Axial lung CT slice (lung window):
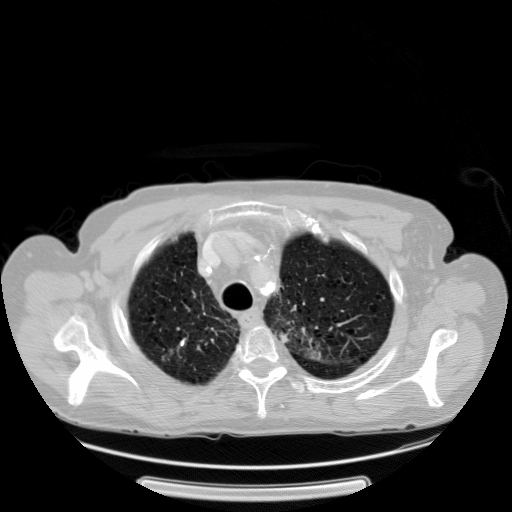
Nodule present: yes
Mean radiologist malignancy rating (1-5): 3